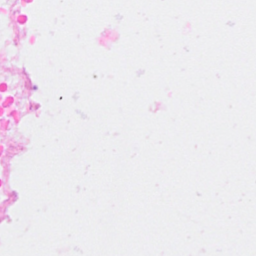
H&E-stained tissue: Breast